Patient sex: M
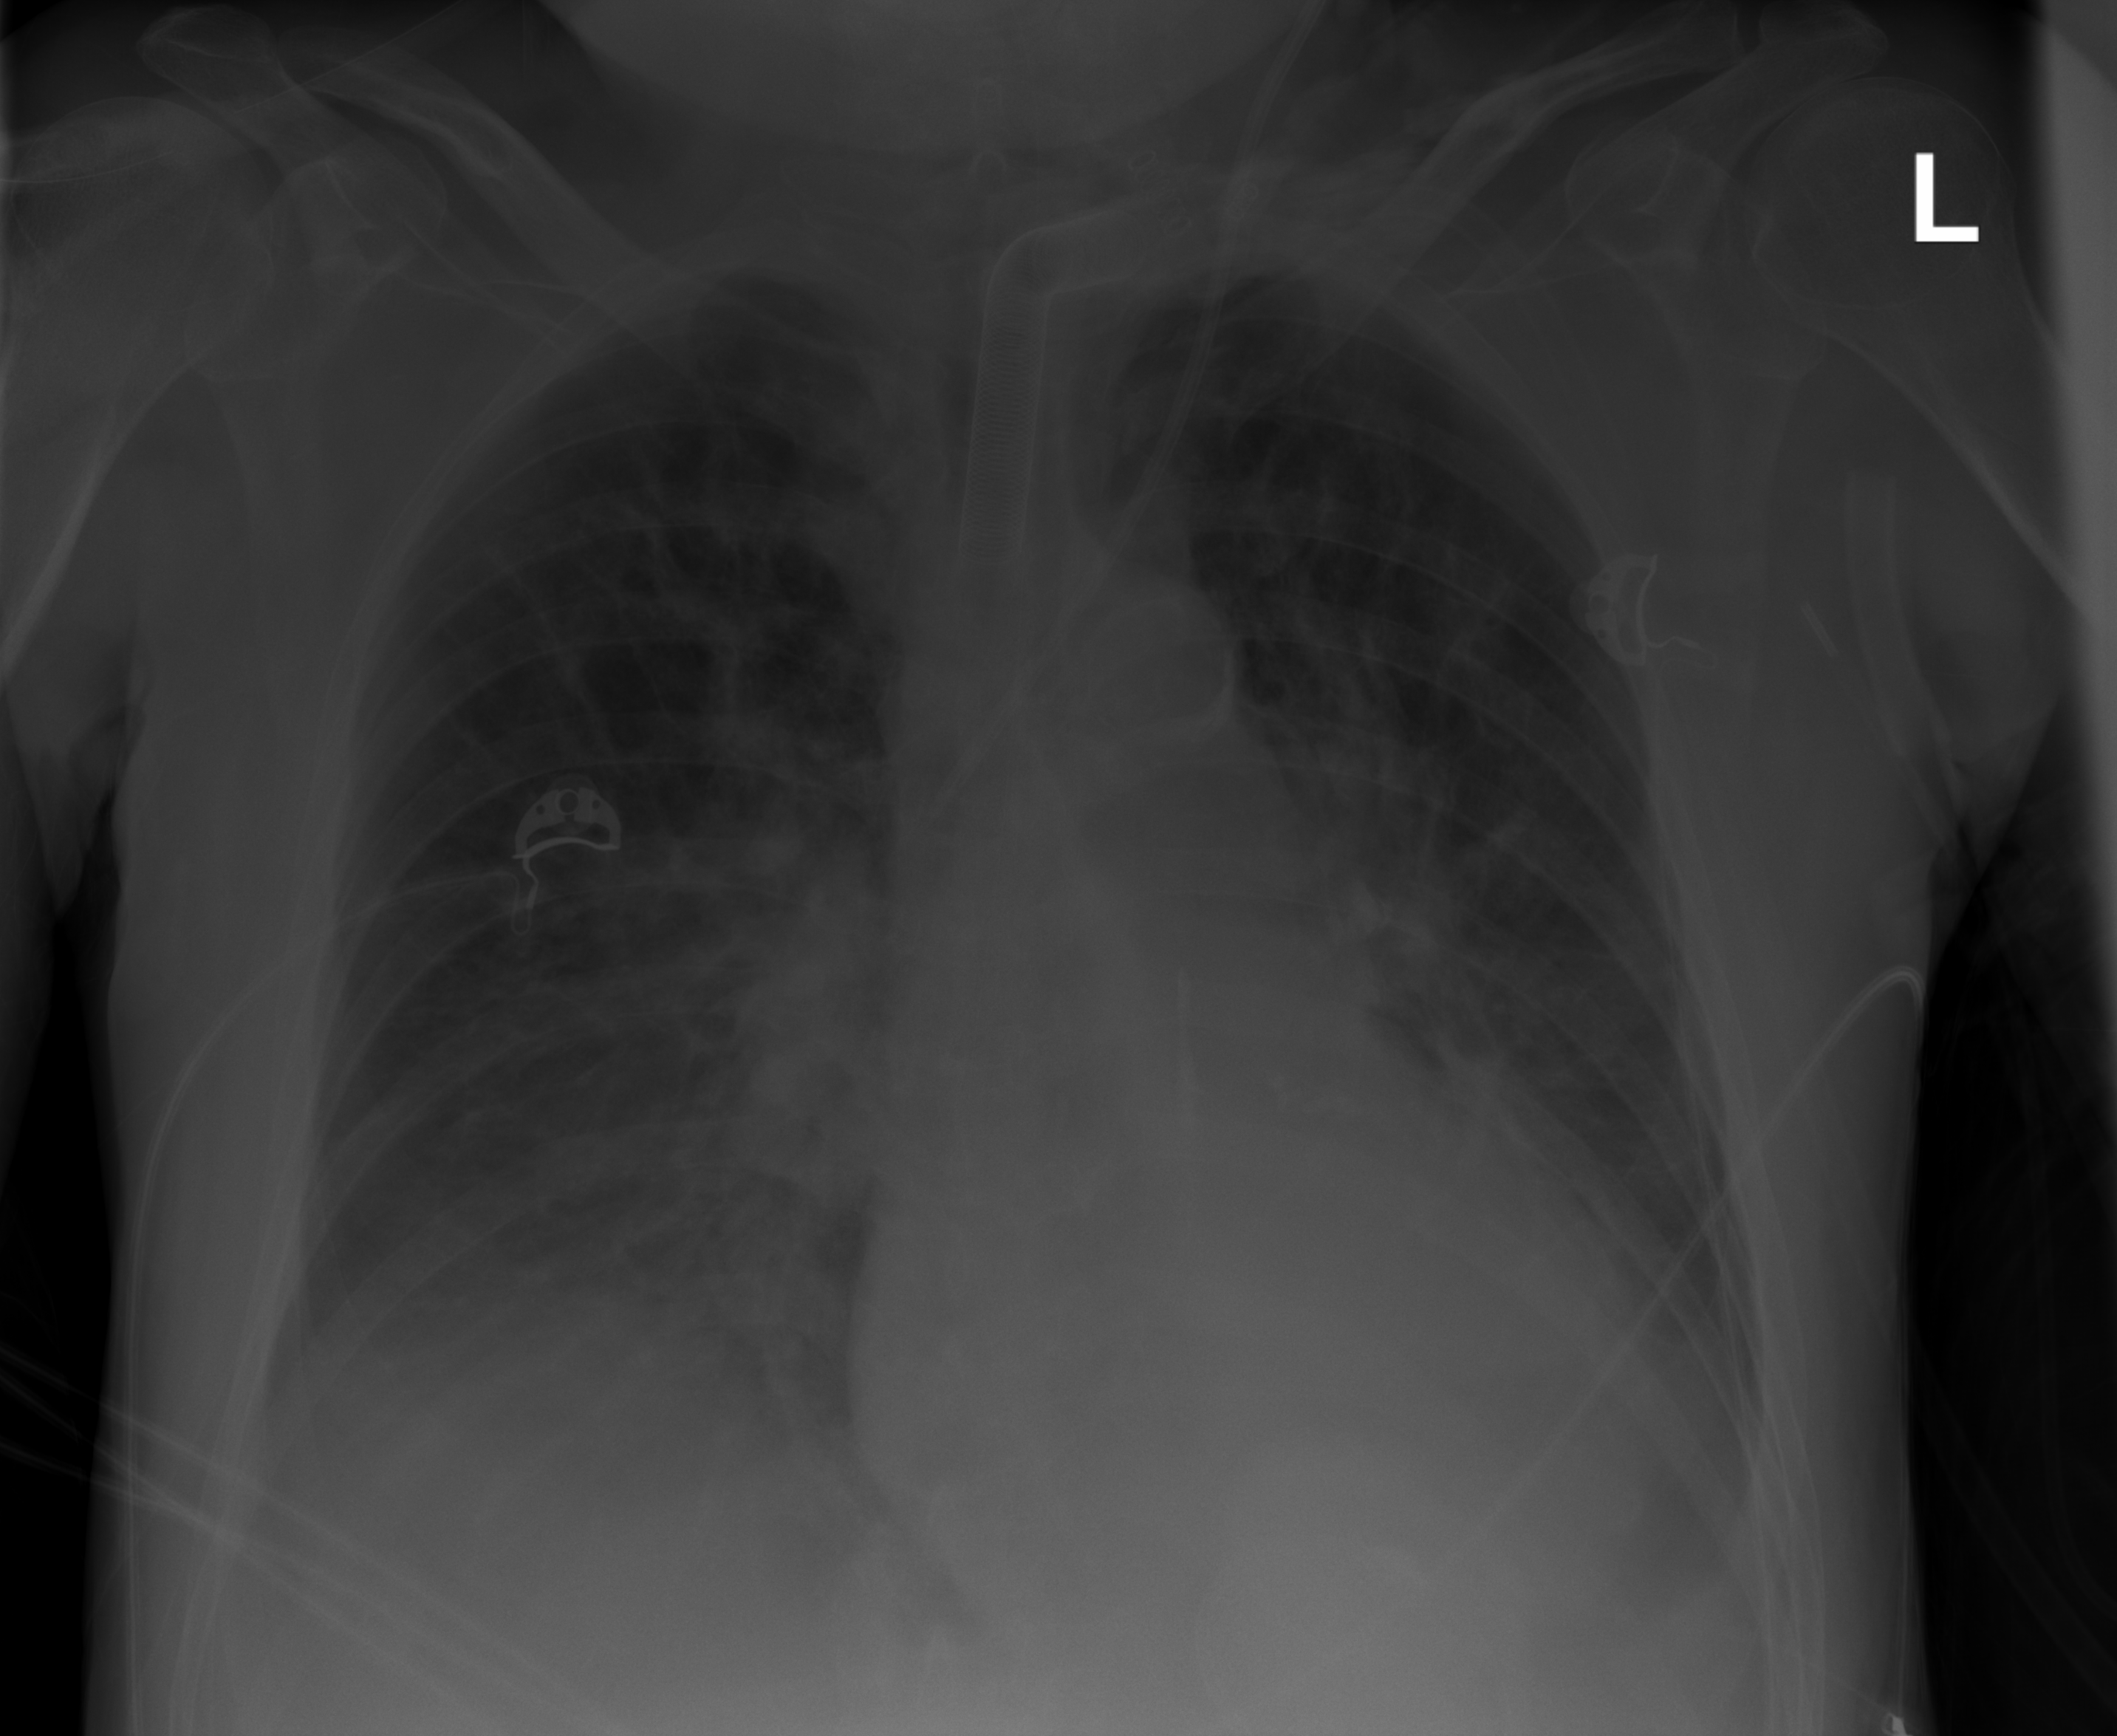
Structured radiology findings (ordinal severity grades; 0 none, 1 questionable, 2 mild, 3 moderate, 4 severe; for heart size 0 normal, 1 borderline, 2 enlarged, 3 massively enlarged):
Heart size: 0
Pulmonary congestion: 0
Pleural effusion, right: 2
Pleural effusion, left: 0
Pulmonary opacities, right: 2
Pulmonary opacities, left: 0
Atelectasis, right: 0
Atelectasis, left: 0